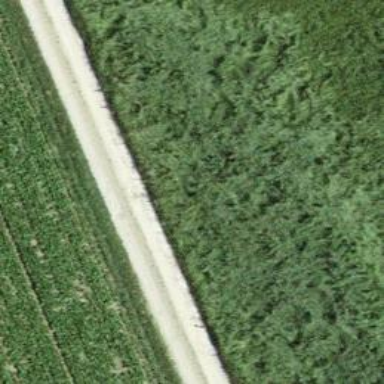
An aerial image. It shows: Unpaved track with grade2 track type.